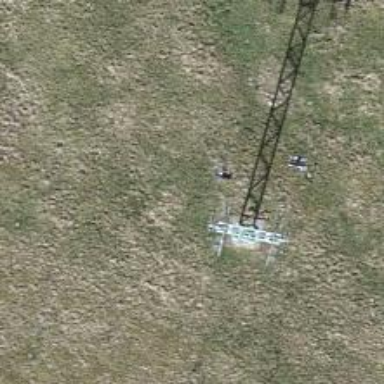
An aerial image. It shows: Pylon used for aerialway.